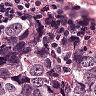
Metastatic tissue present: yes